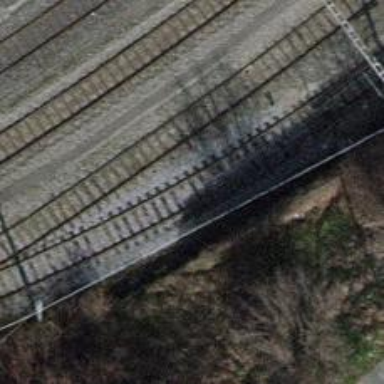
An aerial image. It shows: Single-track railway spur.